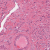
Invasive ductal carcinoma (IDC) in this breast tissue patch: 1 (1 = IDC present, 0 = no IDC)